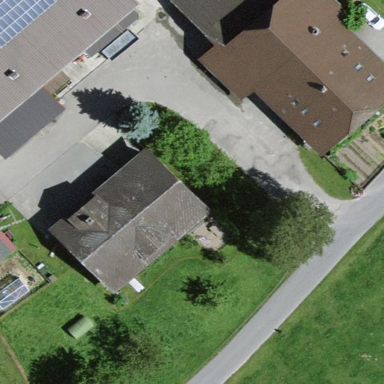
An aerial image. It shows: Residential building.